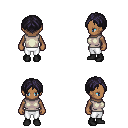
a pixel art fantasy rpg character, female body template, human, dark skin, white sleeveless shirt, white pants, raven parted hairstyle, black shoes, four views (front, back, left, right), 2x2 character sprite sheet, small pixel art, hard edges, no anti-aliasing